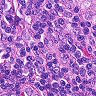
Metastatic tissue present: no